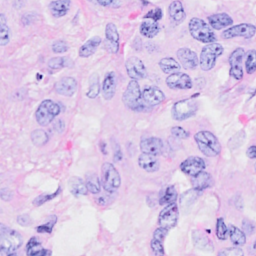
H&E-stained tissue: Breast